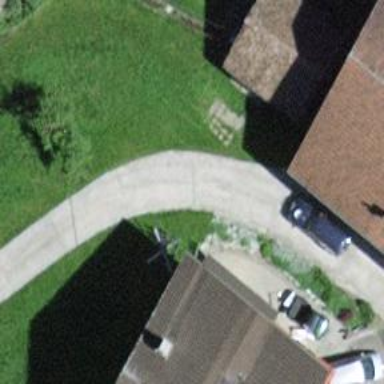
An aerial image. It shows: Residential road with concrete surface.